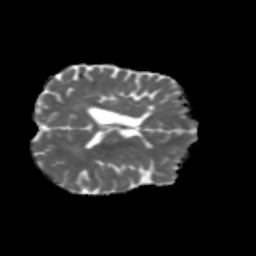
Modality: MD
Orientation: axial
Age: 50
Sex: female
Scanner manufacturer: siemens
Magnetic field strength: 3 T
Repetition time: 5.47 s
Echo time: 0.0854 s